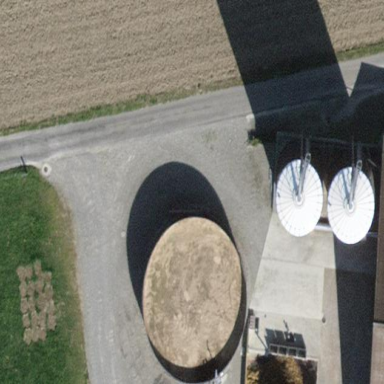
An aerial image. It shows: Building with storage tank.